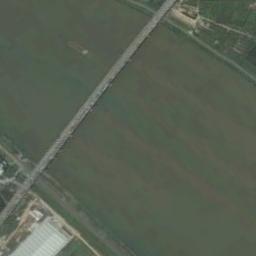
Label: bridge